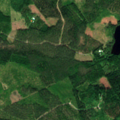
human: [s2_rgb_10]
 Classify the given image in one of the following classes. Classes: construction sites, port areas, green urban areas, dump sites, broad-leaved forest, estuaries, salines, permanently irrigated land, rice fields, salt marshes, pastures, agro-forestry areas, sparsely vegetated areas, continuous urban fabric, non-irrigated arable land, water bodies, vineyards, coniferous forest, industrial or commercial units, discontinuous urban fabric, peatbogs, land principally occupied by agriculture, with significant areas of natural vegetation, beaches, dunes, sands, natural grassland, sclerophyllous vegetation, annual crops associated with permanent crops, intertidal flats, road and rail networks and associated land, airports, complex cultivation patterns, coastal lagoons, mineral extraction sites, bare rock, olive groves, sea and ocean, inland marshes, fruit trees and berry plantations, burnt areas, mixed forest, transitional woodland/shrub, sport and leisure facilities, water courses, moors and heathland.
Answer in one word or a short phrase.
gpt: coniferous forest, mixed forest, transitional woodland/shrub